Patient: sex M, age 59
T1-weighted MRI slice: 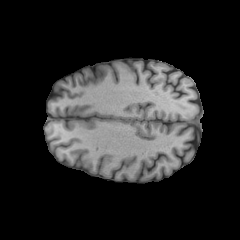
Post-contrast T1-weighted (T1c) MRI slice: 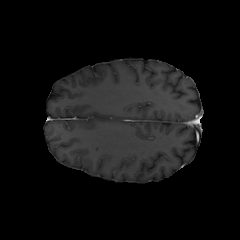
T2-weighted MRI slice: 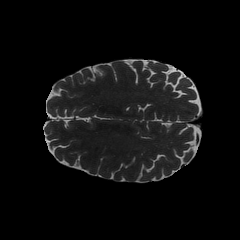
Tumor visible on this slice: no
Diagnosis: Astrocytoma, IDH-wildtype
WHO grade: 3